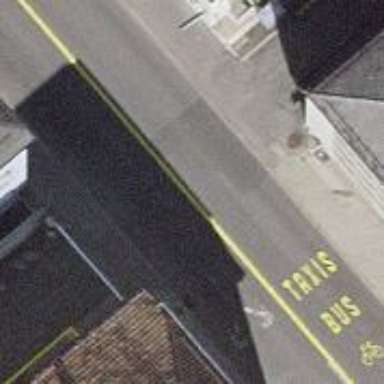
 there is cycleway designated as share busway."